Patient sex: F
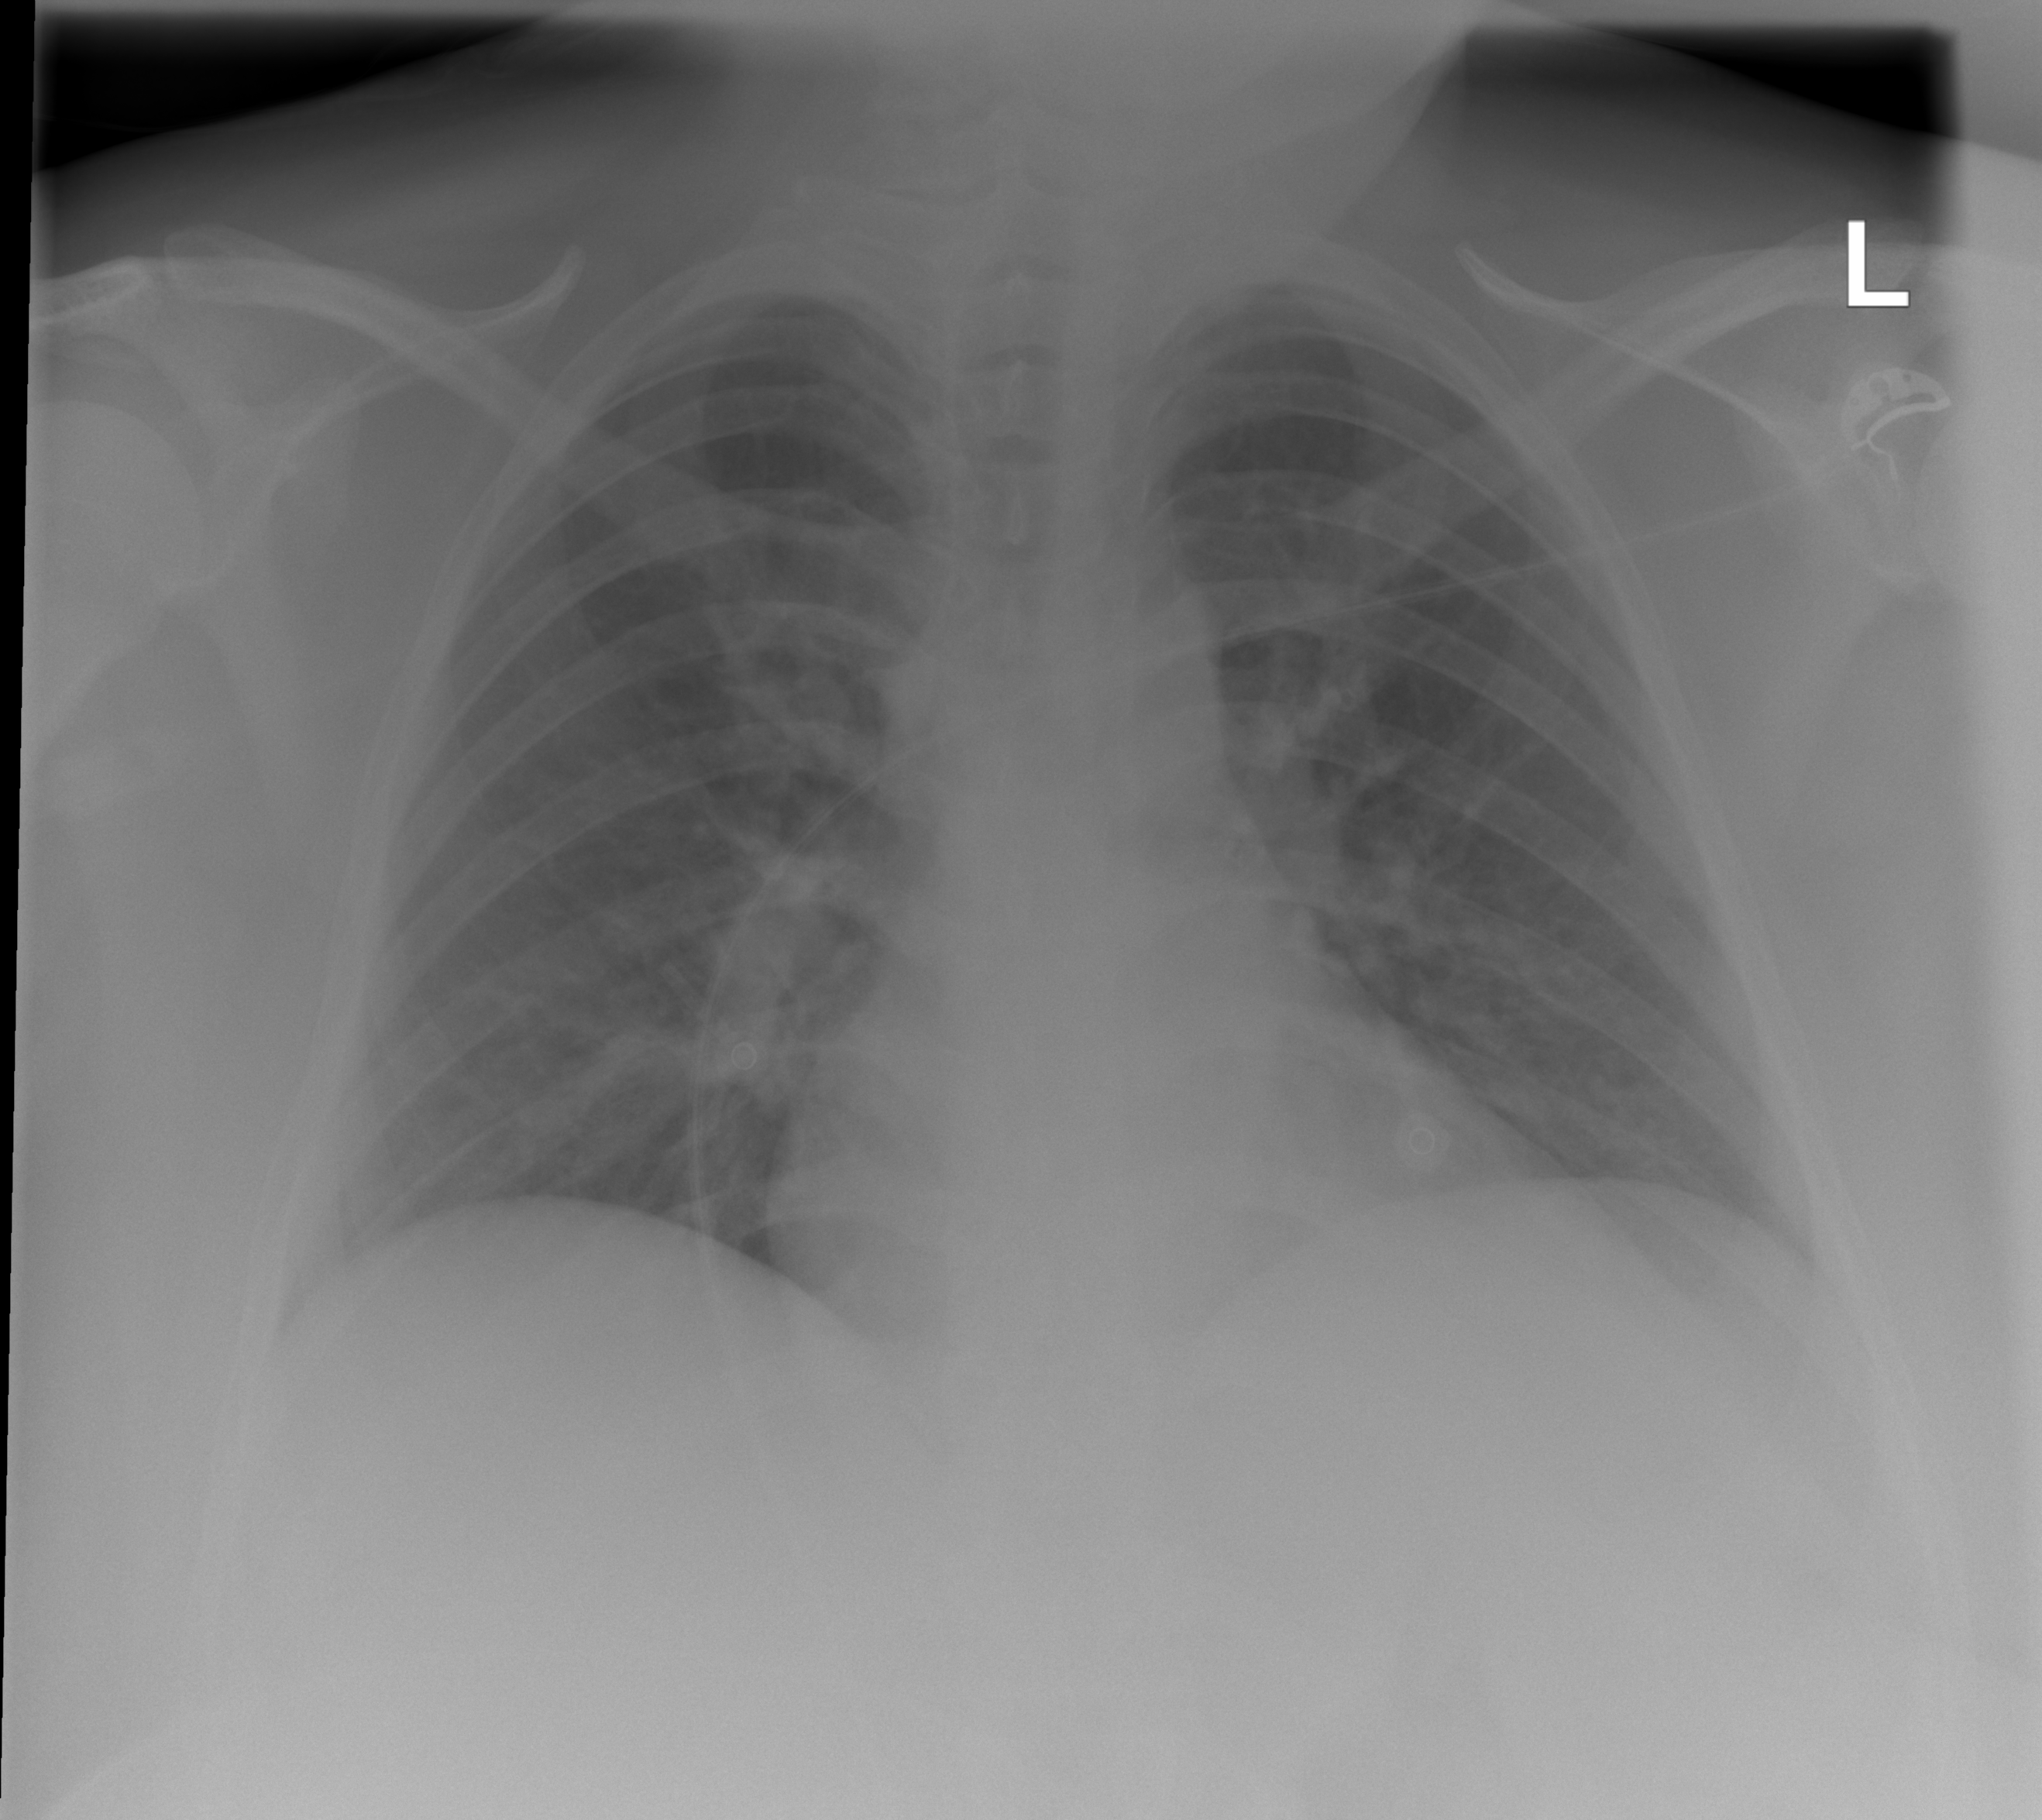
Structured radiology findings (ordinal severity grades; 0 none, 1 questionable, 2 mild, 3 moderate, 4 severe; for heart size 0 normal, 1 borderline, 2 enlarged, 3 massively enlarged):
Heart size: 1
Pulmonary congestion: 1
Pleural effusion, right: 0
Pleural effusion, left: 0
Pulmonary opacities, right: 0
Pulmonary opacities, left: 0
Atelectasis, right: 0
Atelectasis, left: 0